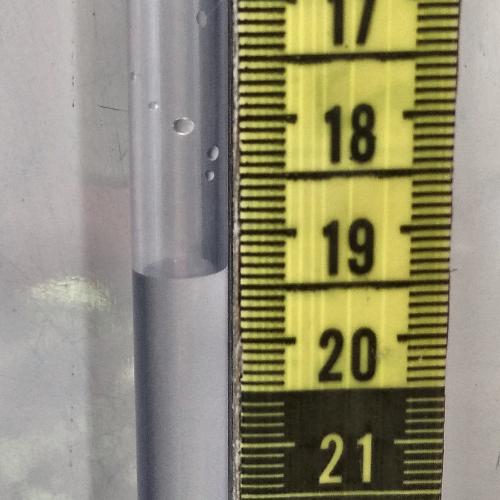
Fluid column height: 19.3 cm